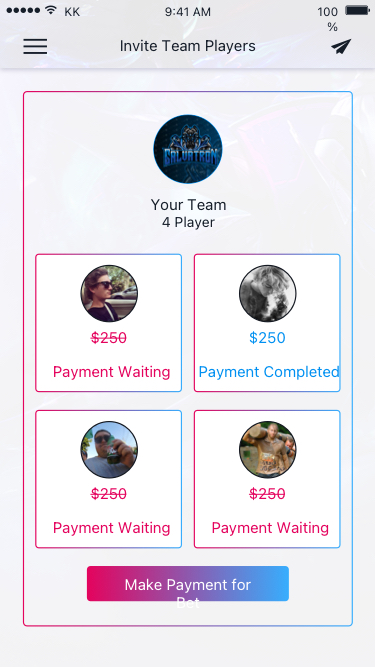
Text in this UI design:
Your Team
4 Player
Make Payment for Bet
$250
$250
$250
$250
Payment Waiting
Payment Waiting
Payment Waiting
Payment Completed
Invite Team Players
9:41 AM
KK
100%